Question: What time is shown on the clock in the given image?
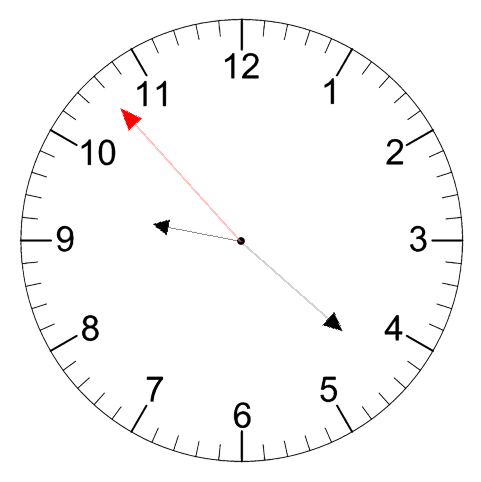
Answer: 09:21:53